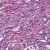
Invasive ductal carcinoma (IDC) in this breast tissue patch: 1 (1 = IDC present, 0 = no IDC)